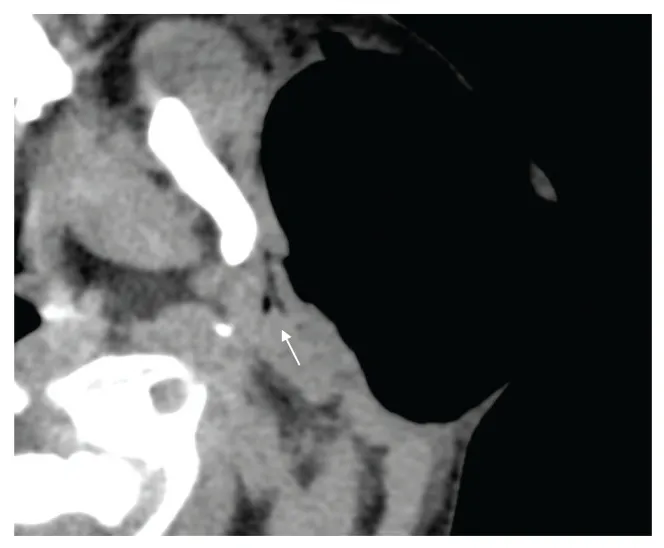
Magnified axial non-contrasted computed tomography with soft tissue window again demonstrates the gas-filled branching parotid ductal pattern (white arrow). The left parotid gland appears otherwise morphologically normal, with no features of inflammation.
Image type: radiology (ct)